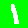
Digit: 1